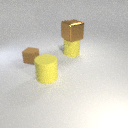
large brown metal cube above large yellow rubber cylinder